八年级 · 组合几何学
如图, $\angle 1=\angle 2, A B=A E, A C=A D$. 求证: $B C=E D$.

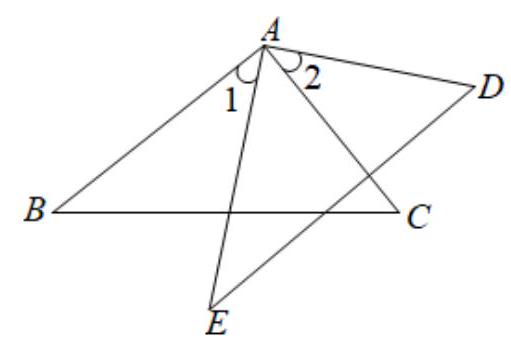
答案: 证明: $\because \angle 1=\angle 2$,

$\therefore \angle 1+\angle E A C=\angle 2+\angle E A C$,

即 $\angle B A C=\angle E A D$,

在 $\triangle A B C$ 和 $\triangle A E D$ 中,

$\left\{\begin{array}{c}A B=A E \\ \angle B A C=\angle E A D \\ A C=A D\end{array}\right.$

$\therefore \triangle A B C \cong \triangle A E D(\mathrm{SAS})$,

$\therefore B C=E D$.